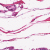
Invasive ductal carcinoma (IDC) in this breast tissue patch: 0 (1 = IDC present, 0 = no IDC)